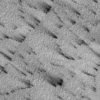
Label: not_dusty